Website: crate-barrel
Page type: account-selection
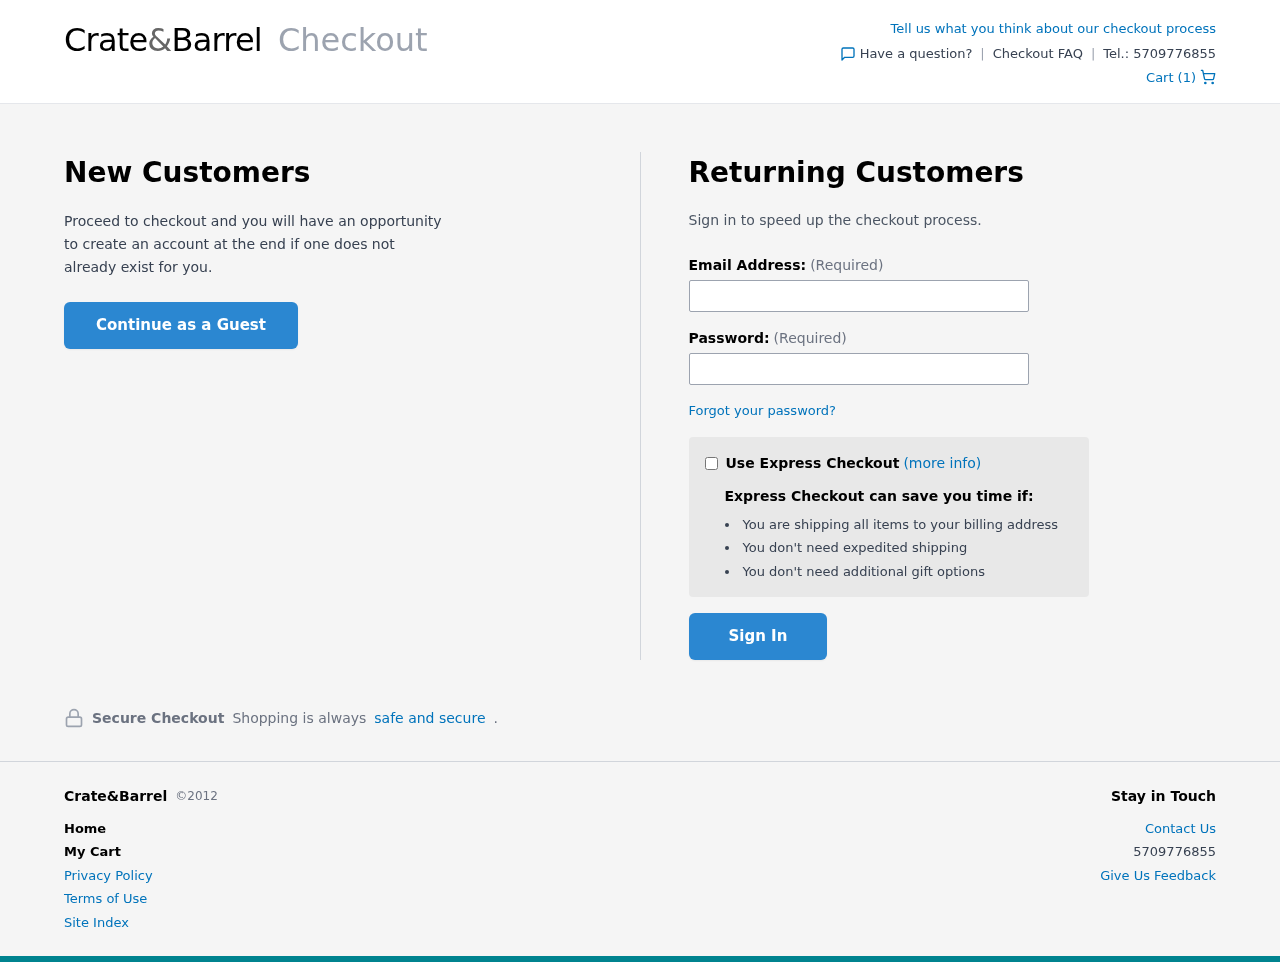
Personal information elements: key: PII_EMAIL
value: laurawalker@yahoo.com
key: PII_PHONE
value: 5709776855
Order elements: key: ORDER_NUM_ITEMS
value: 1